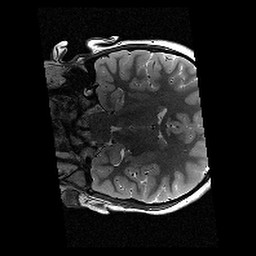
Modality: T2w
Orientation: coronal
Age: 12
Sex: female
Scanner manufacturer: siemens
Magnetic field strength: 3 T
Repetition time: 9.23 s
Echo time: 0.067 s